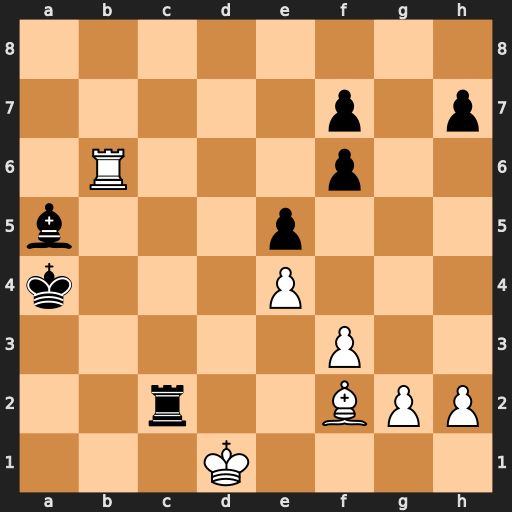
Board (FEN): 8/5p1p/1R3p2/b3p3/k3P3/5P2/2r2BPP/3K4
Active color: w
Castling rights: -
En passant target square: -
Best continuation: Kxc2 Bxb6 Bxb6